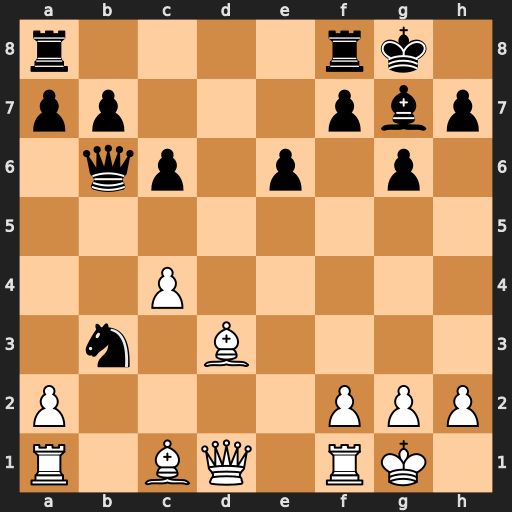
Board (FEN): r4rk1/pp3pbp/1qp1p1p1/8/2P5/1n1B4/P4PPP/R1BQ1RK1
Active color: w
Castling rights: -
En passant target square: -
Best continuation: Rb1 Nxc1 Rxb6